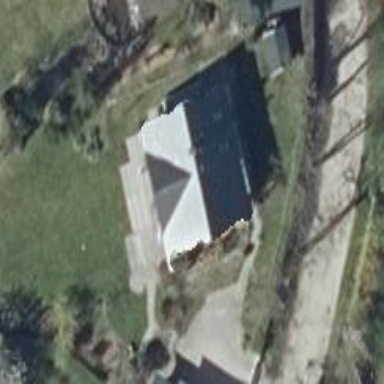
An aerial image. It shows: Simple house.